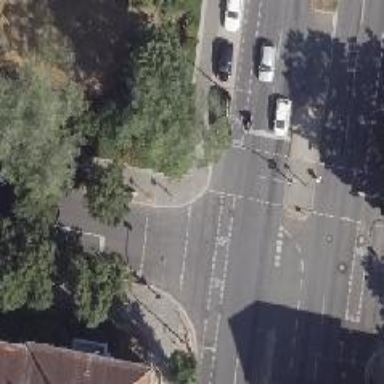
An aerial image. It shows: Footway crossing with traffic signals.